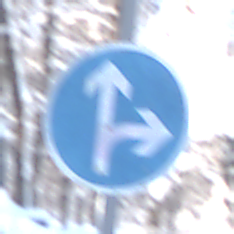
Verkehrszeichen: VorgeschriebeneFahrtrichtungGeradeausOderRechts
Umgebung: Outdoor, Nature
Tageszeit: MorningAfternoon
Wetter: Clear
Licht: Natural
Jahreszeit: Winter
Kontrast: LowContrast